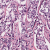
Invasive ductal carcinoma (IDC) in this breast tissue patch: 1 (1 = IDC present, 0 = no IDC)